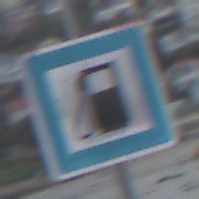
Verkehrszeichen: Tankstelle
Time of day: SunriseSunset
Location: Outdoor (Beach)
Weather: Overcast
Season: NotSpecified
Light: Natural